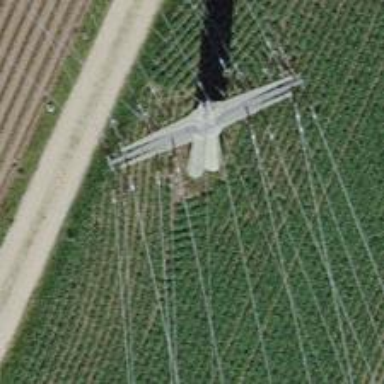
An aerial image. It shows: Power line is depicted.